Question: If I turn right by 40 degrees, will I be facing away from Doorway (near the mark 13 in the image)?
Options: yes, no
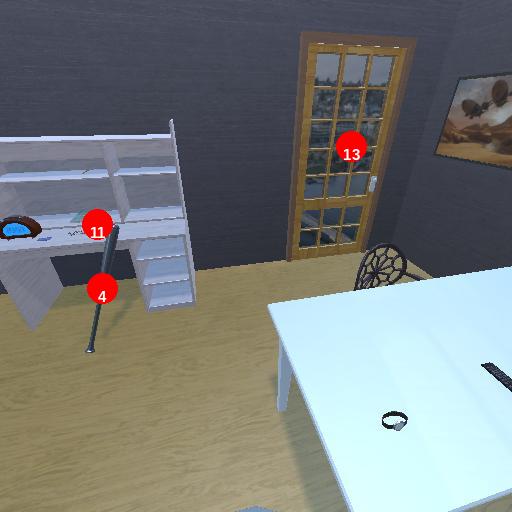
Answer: yes